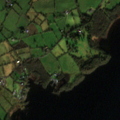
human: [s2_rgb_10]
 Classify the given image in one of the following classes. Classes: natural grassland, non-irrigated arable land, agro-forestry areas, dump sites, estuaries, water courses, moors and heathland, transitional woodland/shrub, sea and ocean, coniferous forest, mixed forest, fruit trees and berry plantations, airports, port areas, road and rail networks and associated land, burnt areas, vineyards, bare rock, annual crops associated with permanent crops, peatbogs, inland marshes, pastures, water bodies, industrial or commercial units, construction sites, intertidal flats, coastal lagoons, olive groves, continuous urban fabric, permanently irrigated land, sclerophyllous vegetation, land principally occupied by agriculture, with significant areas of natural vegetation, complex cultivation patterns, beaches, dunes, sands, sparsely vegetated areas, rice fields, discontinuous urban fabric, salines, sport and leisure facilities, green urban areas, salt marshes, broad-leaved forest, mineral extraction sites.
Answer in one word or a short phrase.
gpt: pastures, broad-leaved forest, water bodies